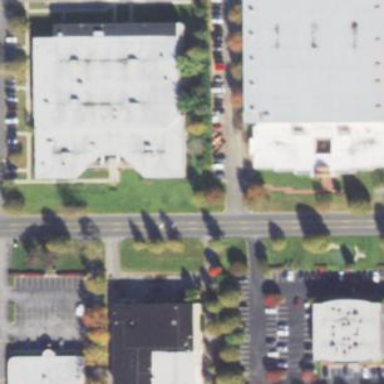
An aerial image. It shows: Commercial building.